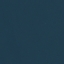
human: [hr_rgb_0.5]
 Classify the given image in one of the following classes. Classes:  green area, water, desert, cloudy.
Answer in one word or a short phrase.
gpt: water